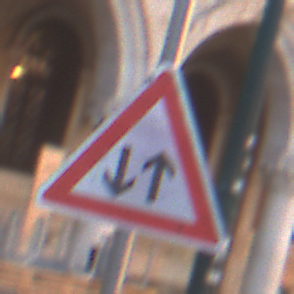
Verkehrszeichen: Gegenverkehr
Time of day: SunriseSunset
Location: Outdoor (Urban)
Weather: Clear
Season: NotSpecified
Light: Natural